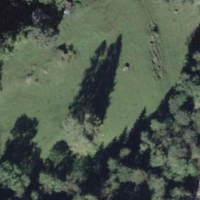
EUNIS habitat code: 43
Species observed at this site:
Astrantia major